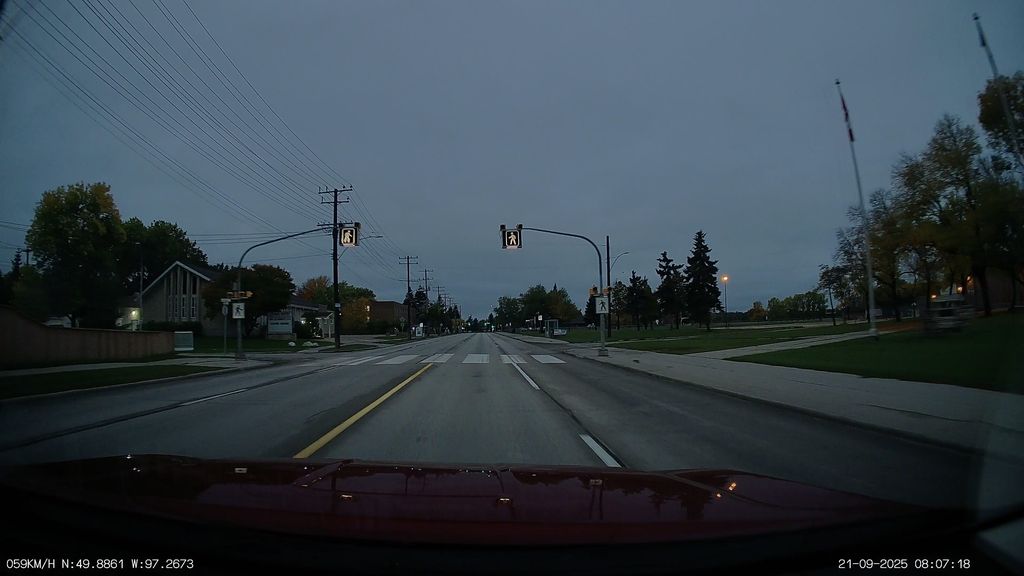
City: winnipeg